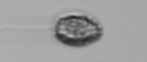
Label: Pseudochattonella_farcimen